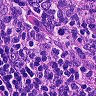
Metastatic tissue present: no